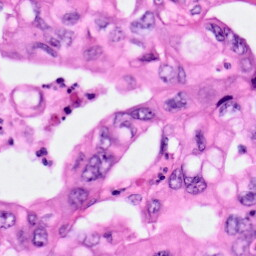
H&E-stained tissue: Pancreatic